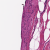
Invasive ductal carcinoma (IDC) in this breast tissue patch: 0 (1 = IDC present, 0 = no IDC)